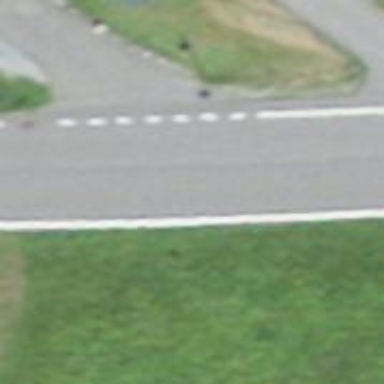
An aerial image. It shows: Tertiary road with asphalt surface.